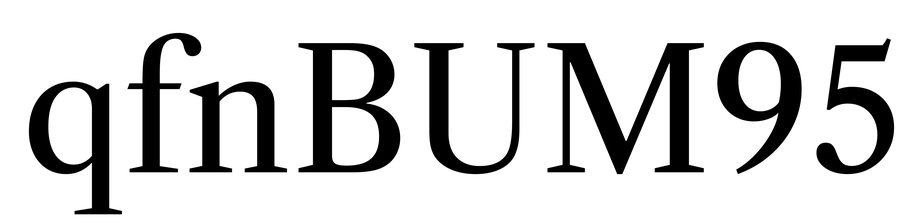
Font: LibreCaslonText_Regular